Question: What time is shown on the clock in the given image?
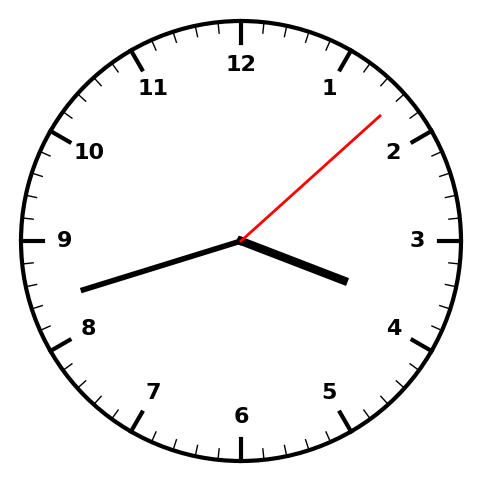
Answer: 03:42:08